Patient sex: F
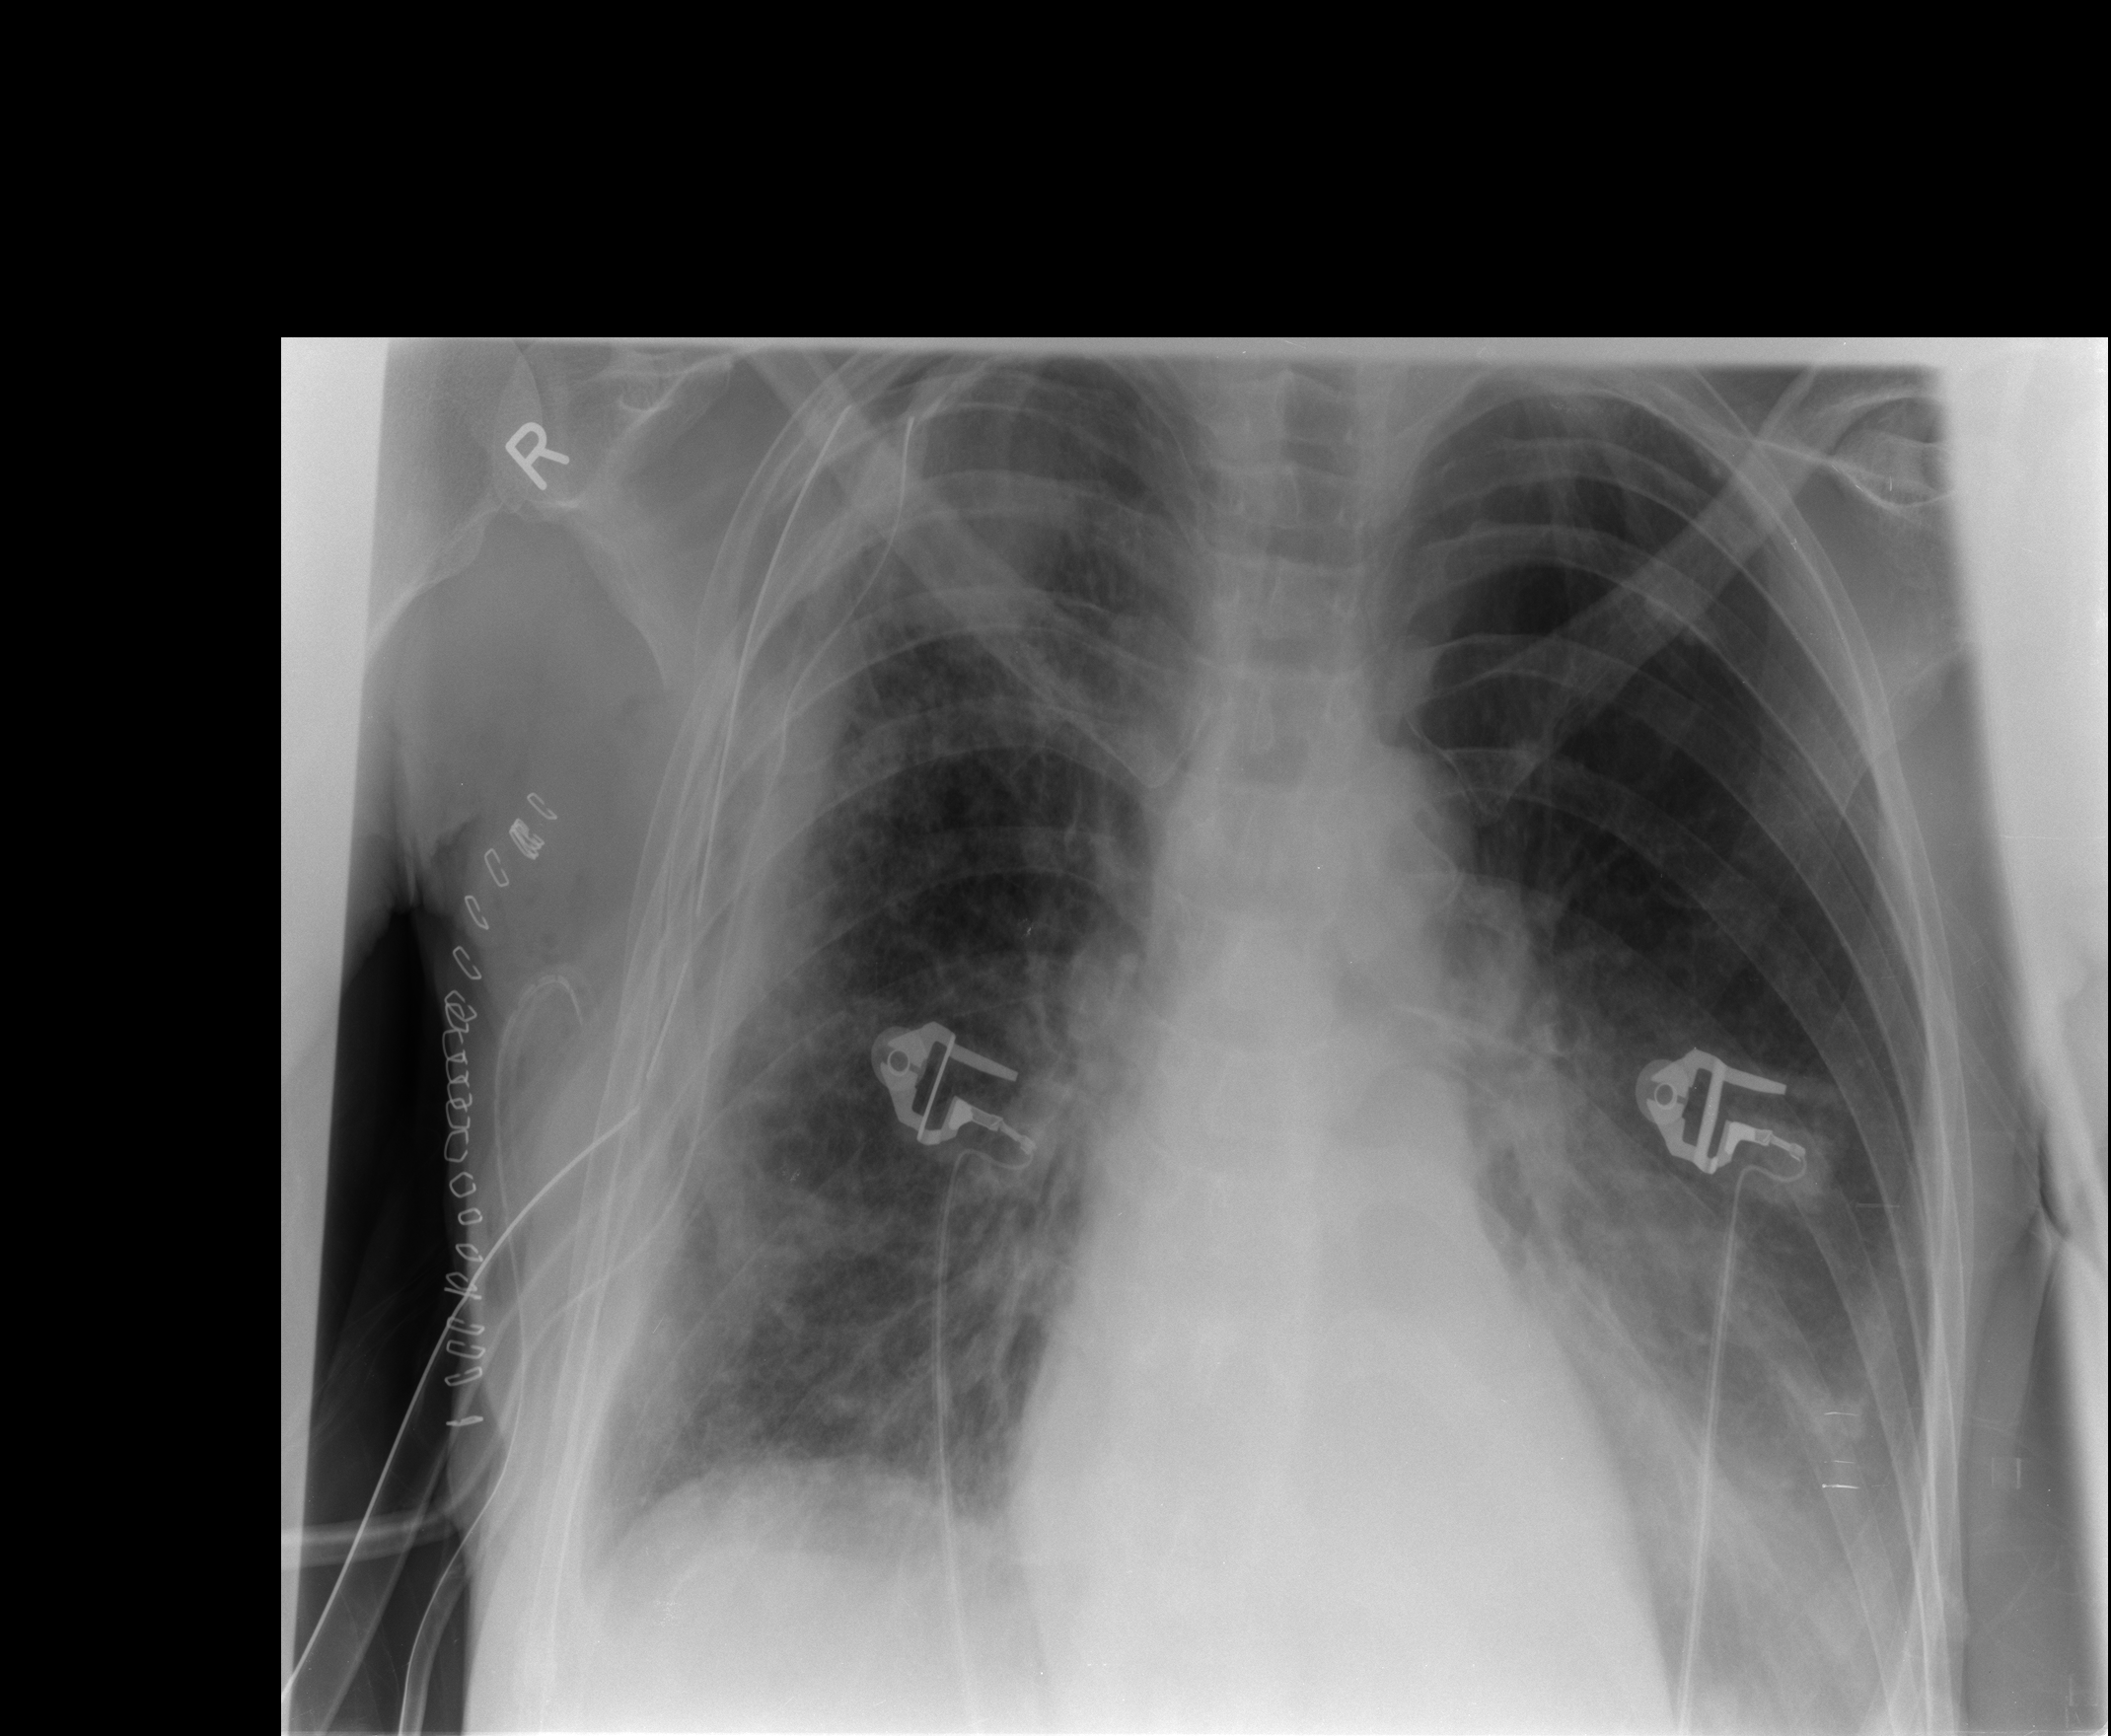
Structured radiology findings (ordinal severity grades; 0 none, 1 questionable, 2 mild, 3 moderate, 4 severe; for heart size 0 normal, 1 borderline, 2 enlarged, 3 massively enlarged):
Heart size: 0
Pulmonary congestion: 0
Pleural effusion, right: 0
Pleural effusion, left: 2
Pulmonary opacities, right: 0
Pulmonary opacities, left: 0
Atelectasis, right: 1
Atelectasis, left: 2